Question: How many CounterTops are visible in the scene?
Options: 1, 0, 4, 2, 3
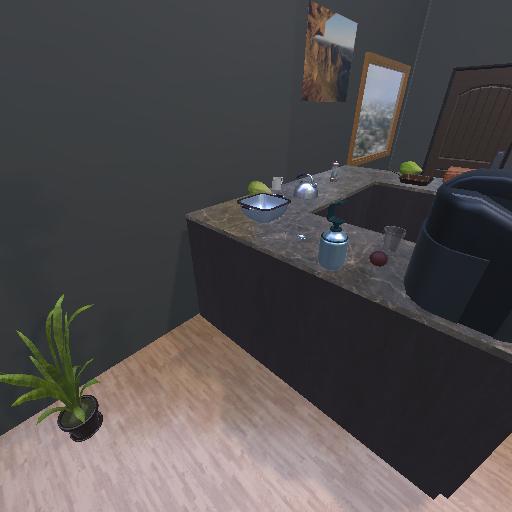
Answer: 1